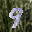
Label: 9